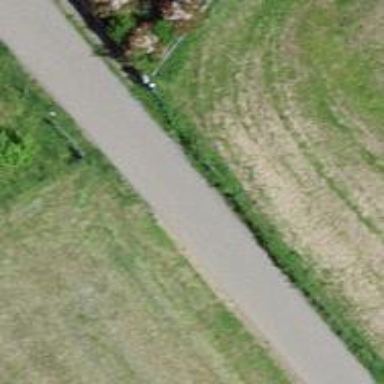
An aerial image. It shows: Unclassified road with asphalt surface.